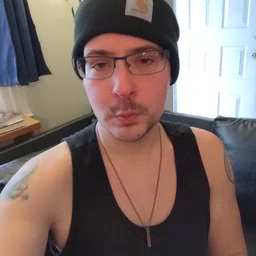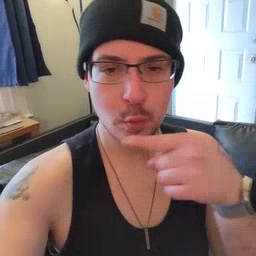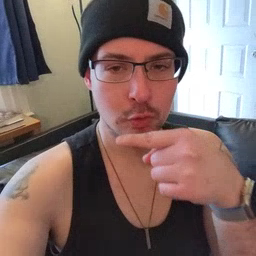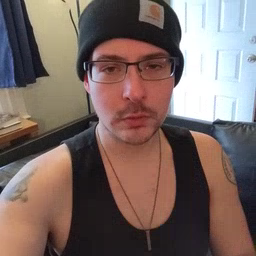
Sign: toothbrush